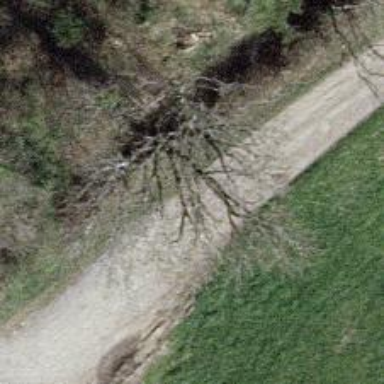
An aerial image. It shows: Gravel track with grade 2 quality.